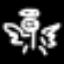
Label: angel